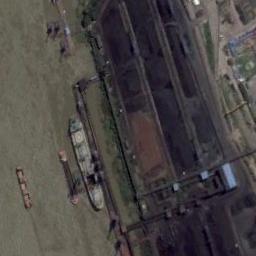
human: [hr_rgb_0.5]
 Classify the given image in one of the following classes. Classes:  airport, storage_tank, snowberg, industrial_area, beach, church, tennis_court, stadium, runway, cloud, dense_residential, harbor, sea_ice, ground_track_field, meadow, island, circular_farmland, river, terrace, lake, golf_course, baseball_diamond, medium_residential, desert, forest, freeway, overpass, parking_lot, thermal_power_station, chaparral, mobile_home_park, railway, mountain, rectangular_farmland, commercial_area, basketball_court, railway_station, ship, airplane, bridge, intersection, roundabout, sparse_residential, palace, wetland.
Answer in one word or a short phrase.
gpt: ship